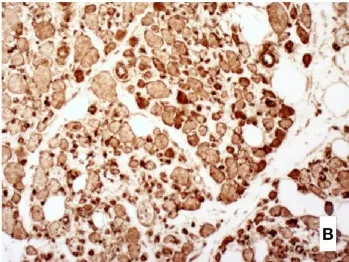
Widespread sarcolemmal upregulation of MHC-1 (immunohistochemical stain).
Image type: pathology (immunostaining)